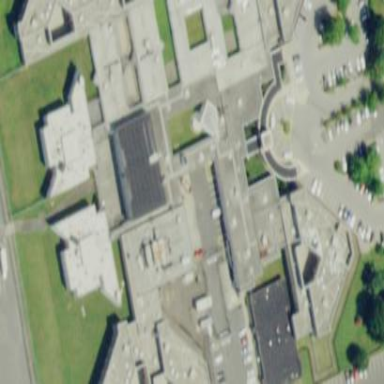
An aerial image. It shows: Prison.